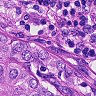
Metastatic tissue present: yes